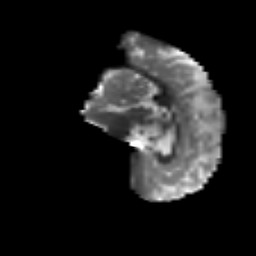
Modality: T2w
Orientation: sagittal
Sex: female
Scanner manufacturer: siemens
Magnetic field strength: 3 T
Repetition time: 5 s
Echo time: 0.071 s